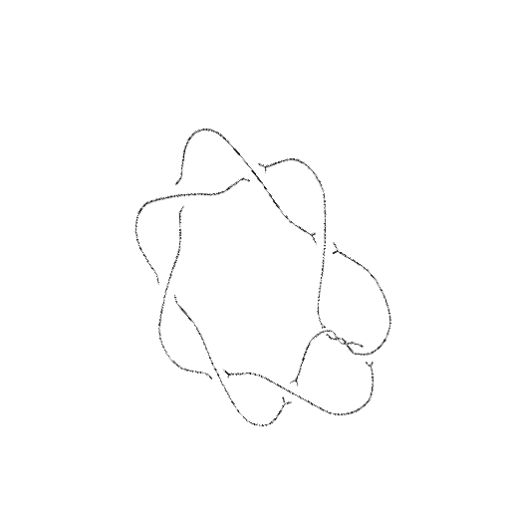
Crossing number: 10